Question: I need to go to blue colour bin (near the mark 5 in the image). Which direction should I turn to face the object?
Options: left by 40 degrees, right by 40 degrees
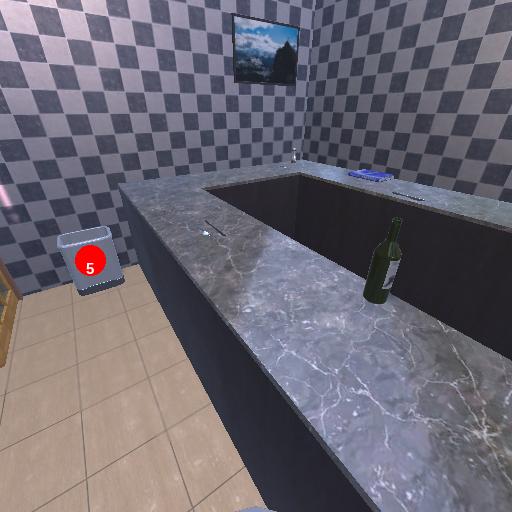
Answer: left by 40 degrees